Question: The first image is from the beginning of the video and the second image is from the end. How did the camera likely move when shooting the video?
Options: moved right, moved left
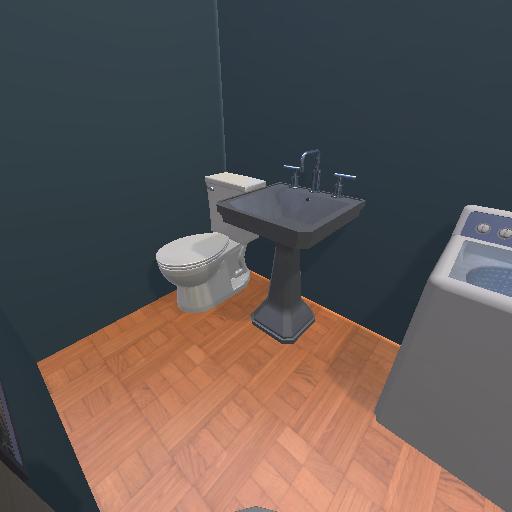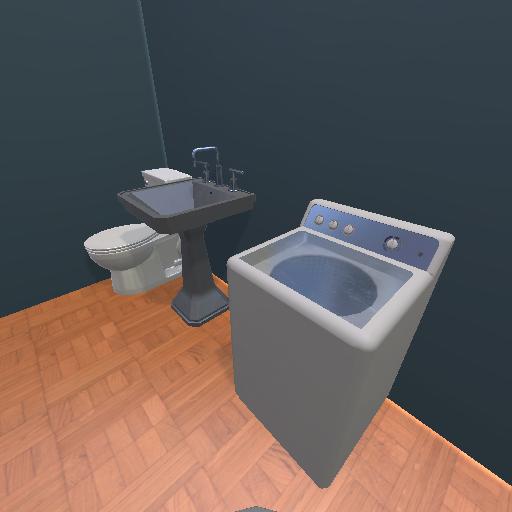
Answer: moved right